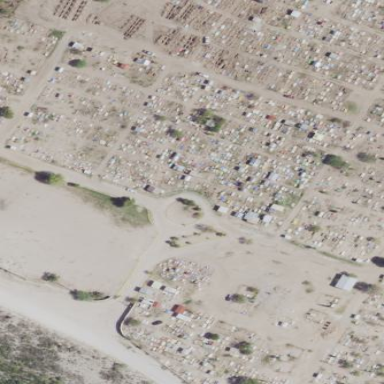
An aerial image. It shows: Cemetery.